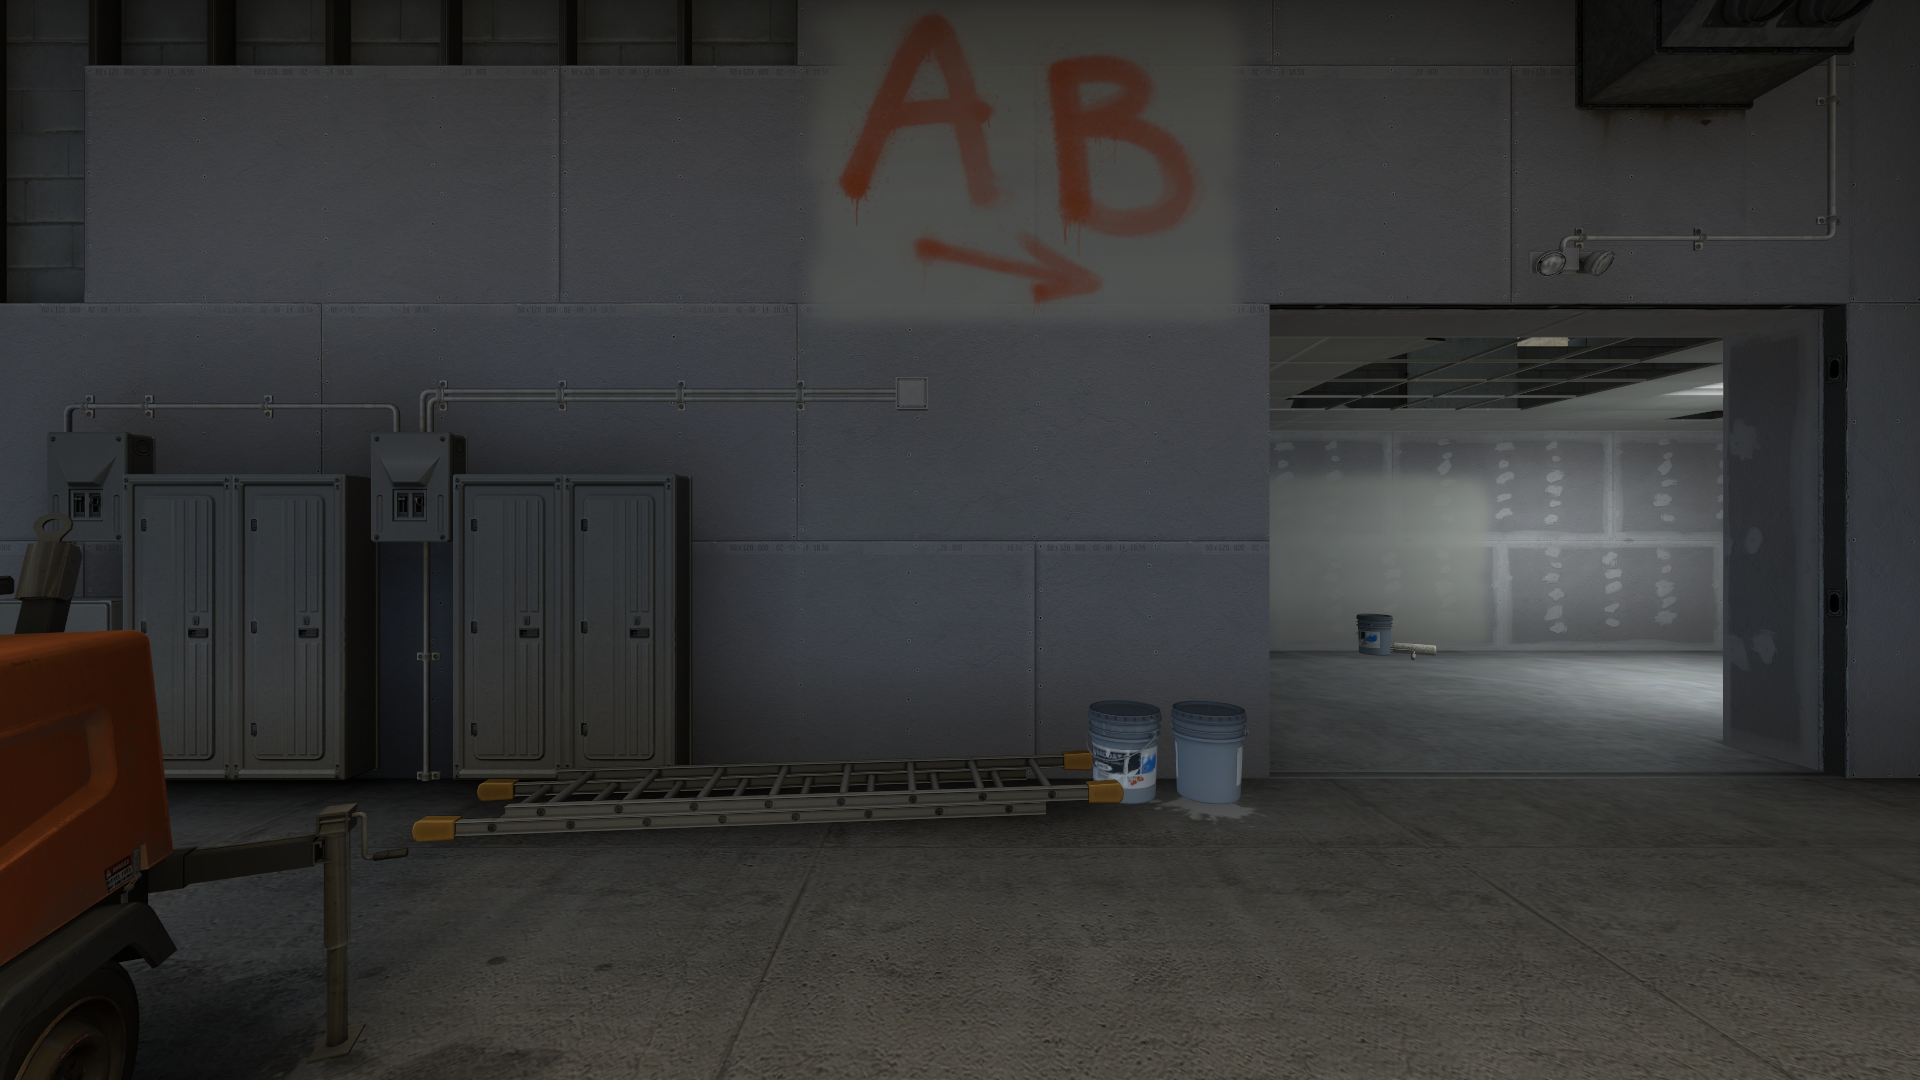
Map: de_vertigo